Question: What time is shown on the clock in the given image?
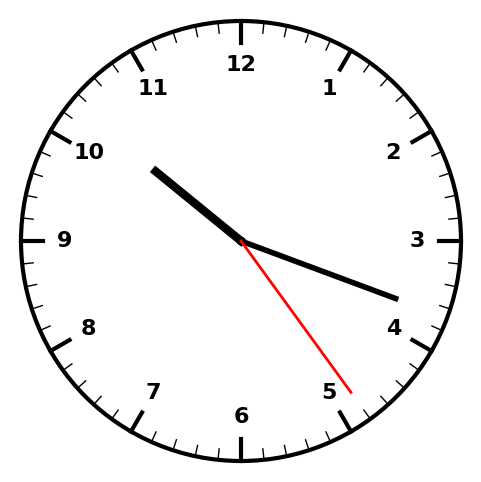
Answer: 10:18:24